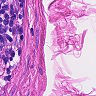
Metastatic tissue present: no